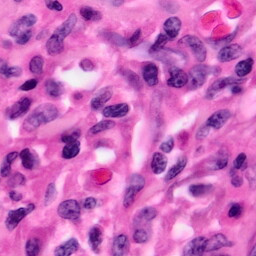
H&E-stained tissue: Pancreatic